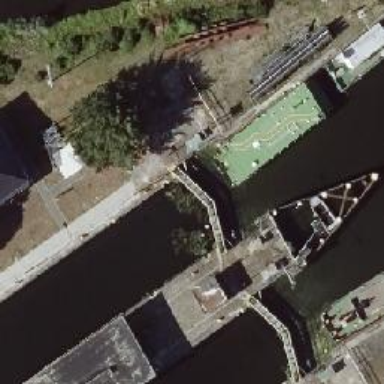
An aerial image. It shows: Lock gate along waterway.